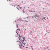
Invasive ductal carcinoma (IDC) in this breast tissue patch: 0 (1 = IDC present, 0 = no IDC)